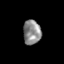
Tissue: skin
Cell type: Epithelial cells
Senescence score: 0.2802
Nuclear area (px): 424
Mean DAPI intensity: 139.486